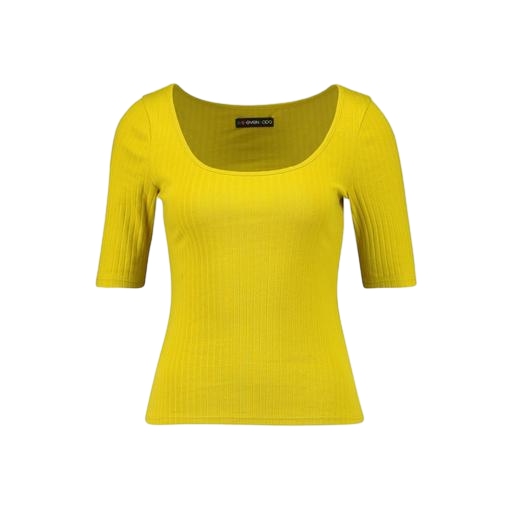
yellow elbow-sleeve boat-neck top only macy, yellow scoop tee, yellow top, white background